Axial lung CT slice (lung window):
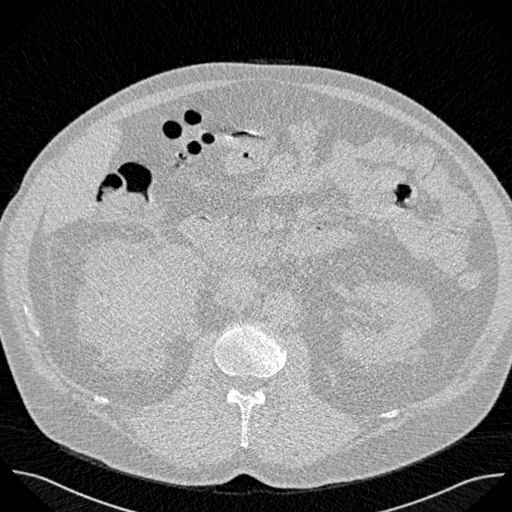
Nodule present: no